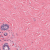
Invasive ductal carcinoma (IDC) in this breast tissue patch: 0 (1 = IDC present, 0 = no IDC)